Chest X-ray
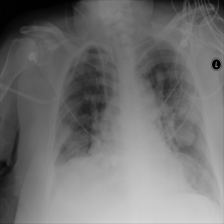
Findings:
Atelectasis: negative
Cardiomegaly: negative
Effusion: negative
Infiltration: negative
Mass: negative
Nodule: positive
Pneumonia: negative
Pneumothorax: negative
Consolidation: negative
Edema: negative
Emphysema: negative
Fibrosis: negative
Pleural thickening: negative
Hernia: negative